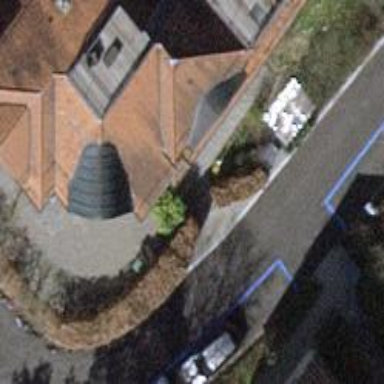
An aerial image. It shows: Hedge barrier.